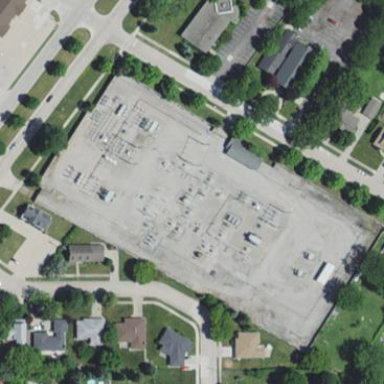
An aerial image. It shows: Wall surrounding transmission-level power substation.